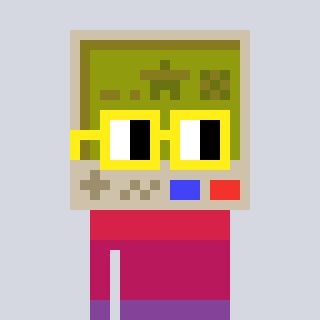
a pixel art character with square yellow glasses, a gameboy-shaped head and a rust-colored body on a cool background